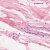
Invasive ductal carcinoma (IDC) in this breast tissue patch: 0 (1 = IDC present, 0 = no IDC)